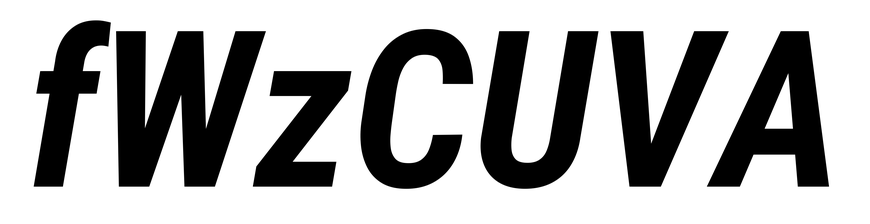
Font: Roboto-Italic_Condensed_Bold_Italic